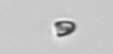
Label: Pyramimonas